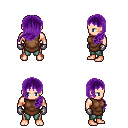
a pixel art fantasy rpg character, male body template, human, light skin, brown tunic, teal pants, purple left-swept hairstyle, metal gloves, four views (front, back, left, right), 2x2 character sprite sheet, small pixel art, hard edges, no anti-aliasing